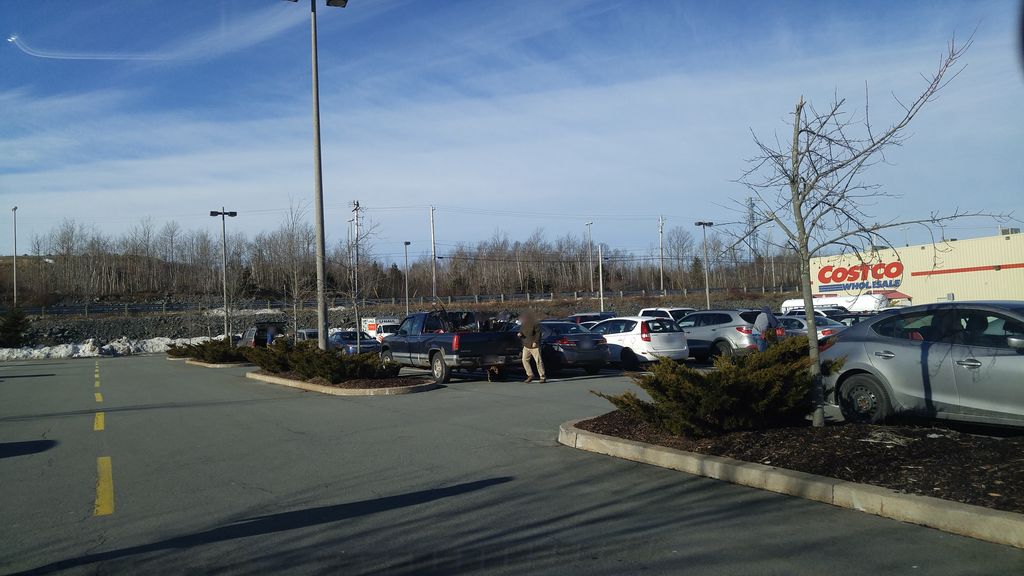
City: halifax